Question: What is the color of the ball at (2, 2, 2)? The answer is the name of the color, with the first letter capitalized. You can choose an answer from Red, Green, Orange, Cyan, Purple, Blue and Yellow.
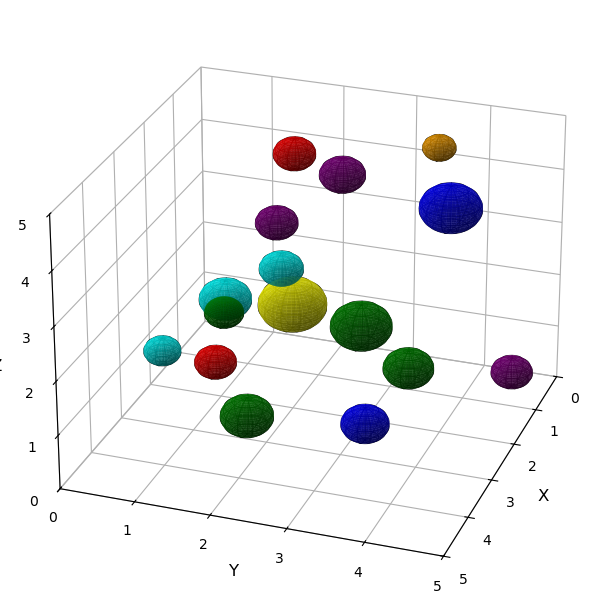
Answer: Yellow